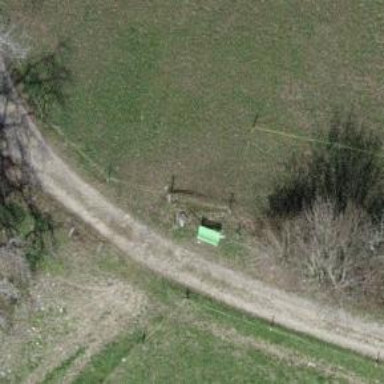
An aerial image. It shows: Bench.